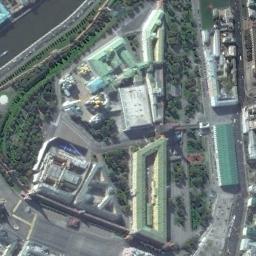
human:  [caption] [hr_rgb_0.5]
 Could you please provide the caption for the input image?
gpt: The palace is surrounded by buildings and trees .

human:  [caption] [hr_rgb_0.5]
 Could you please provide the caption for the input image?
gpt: The palace with some palaces of different sizes and colors is surrounded by a grove of trees .

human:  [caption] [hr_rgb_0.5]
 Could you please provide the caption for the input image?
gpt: There are many trees around the palace .

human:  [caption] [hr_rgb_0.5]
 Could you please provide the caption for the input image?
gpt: There are some trees near the palace .

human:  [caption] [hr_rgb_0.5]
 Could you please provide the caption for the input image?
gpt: There are some green trees beside the green palace .